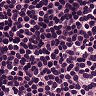
Metastatic tissue present: no